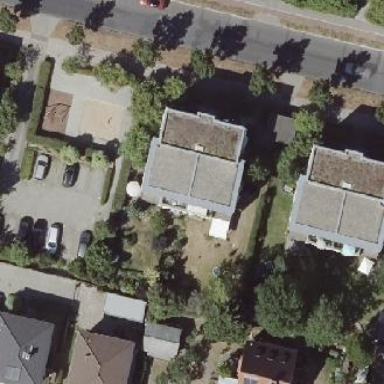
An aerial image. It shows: Apartment building with flat roof.